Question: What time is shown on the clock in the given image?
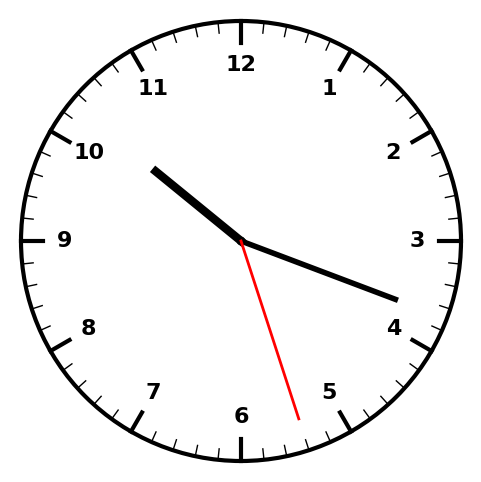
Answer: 10:18:27